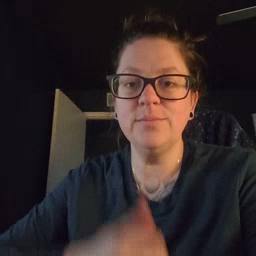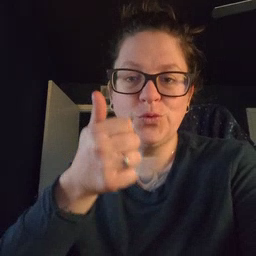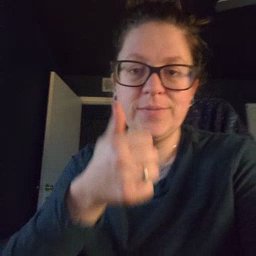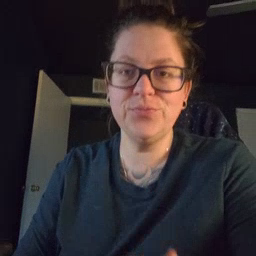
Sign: yourself